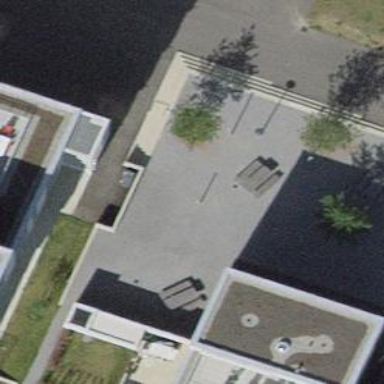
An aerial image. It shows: Picnic table located in leisure land area.